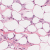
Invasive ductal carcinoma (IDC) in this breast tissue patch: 0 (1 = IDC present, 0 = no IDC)